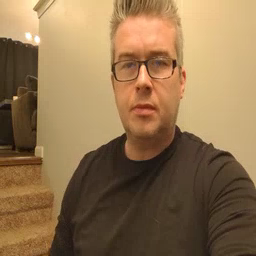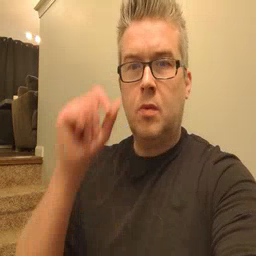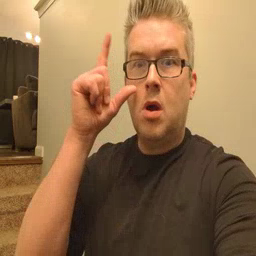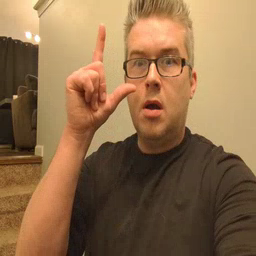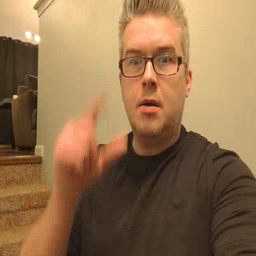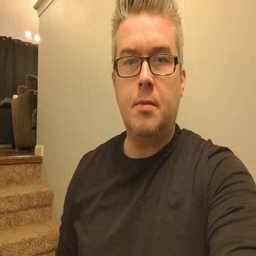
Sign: awake